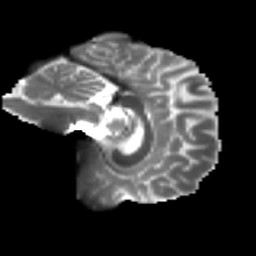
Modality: T2w
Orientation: sagittal
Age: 22
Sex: male
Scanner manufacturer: ge
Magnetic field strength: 3 T
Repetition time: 7.8 s
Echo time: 0.0606 s